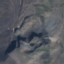
Land use / land cover: HerbaceousVegetation